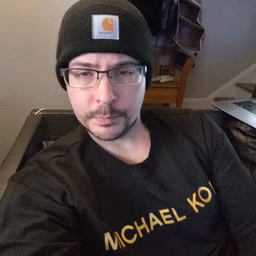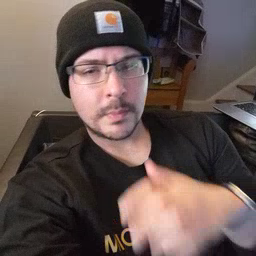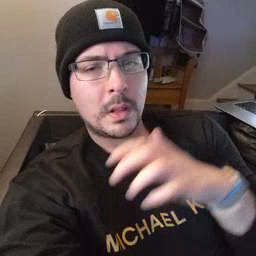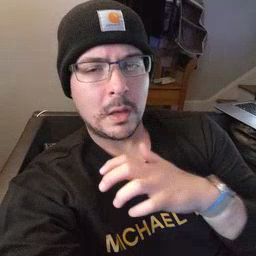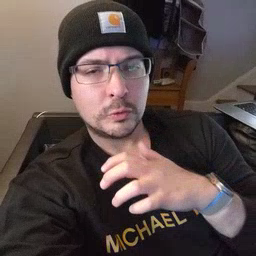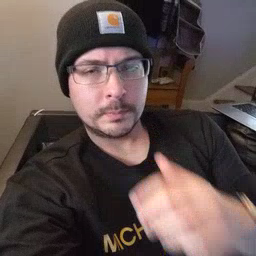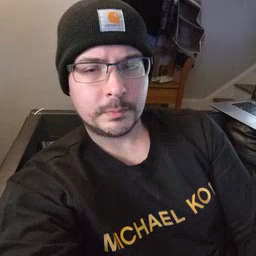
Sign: alligator